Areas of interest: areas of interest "Commercial service"
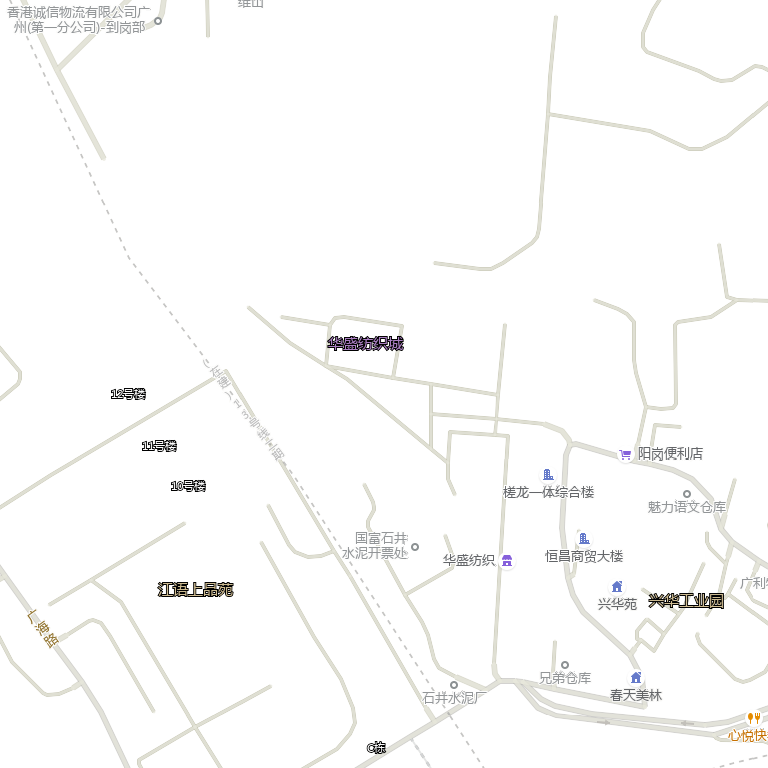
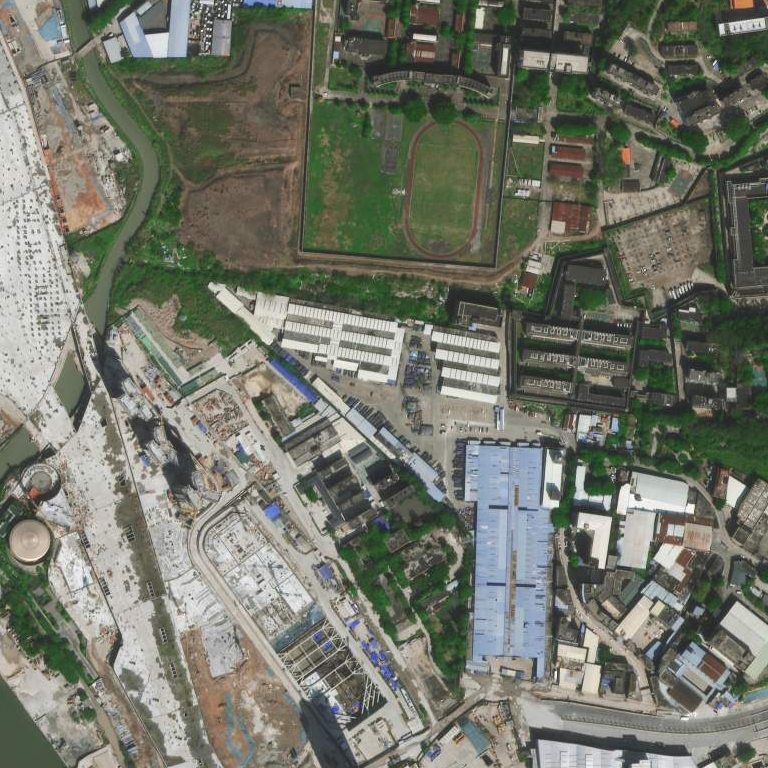